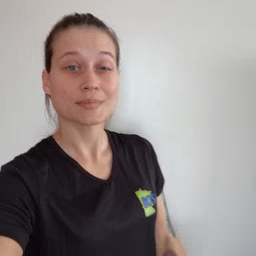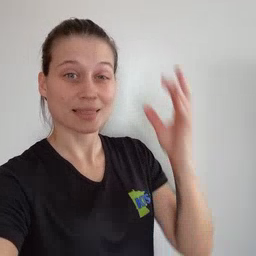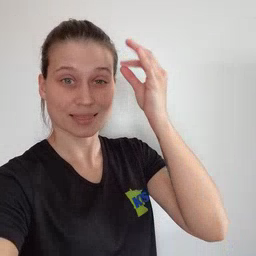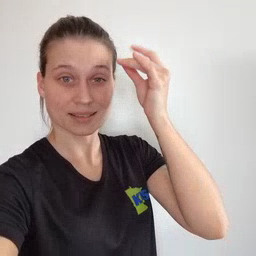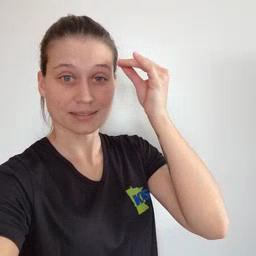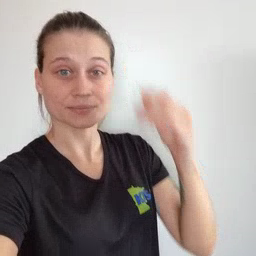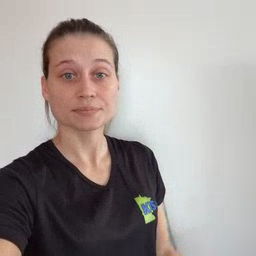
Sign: think